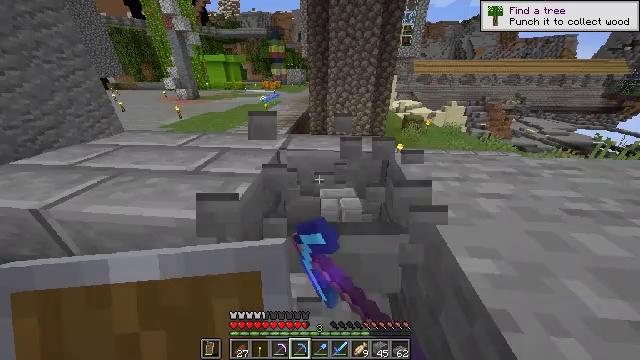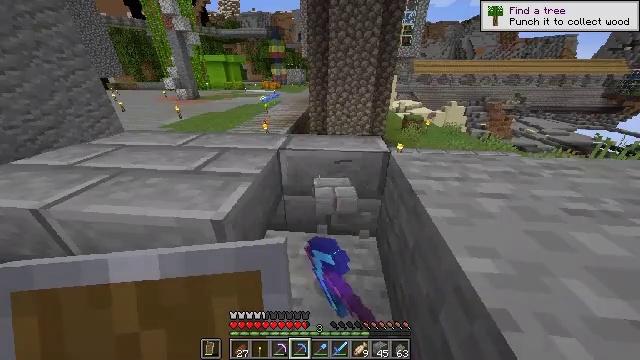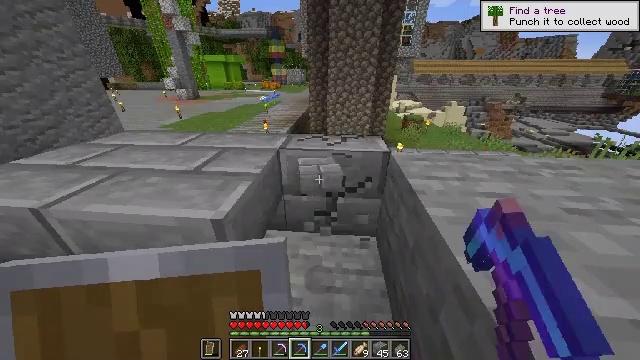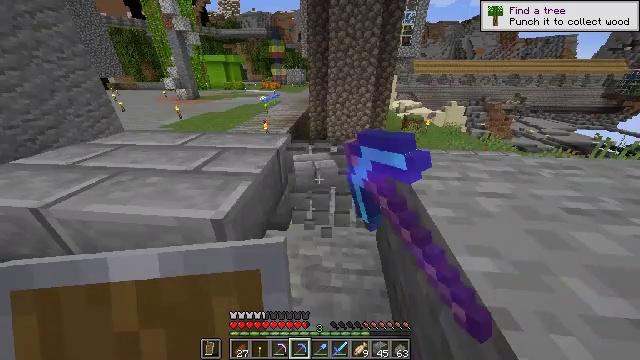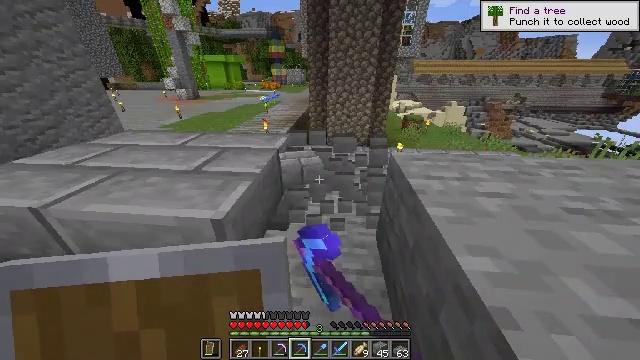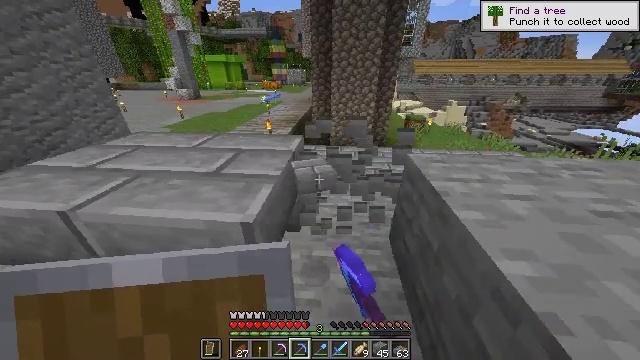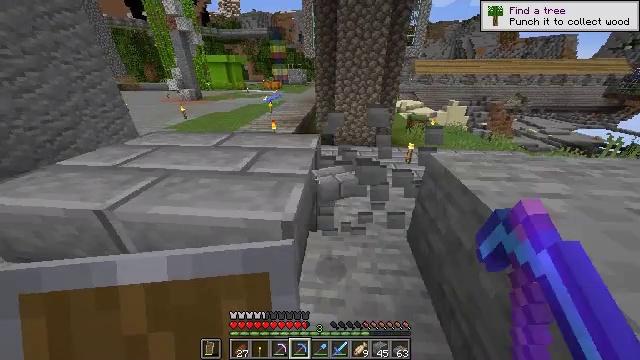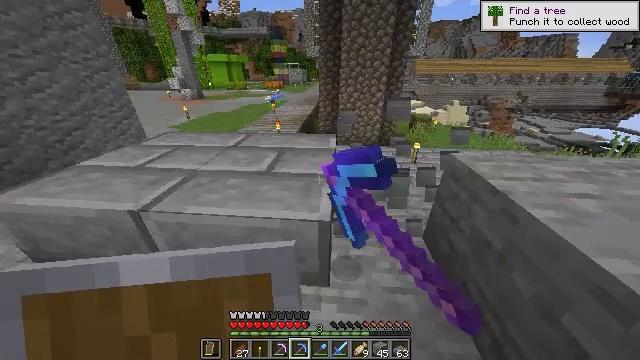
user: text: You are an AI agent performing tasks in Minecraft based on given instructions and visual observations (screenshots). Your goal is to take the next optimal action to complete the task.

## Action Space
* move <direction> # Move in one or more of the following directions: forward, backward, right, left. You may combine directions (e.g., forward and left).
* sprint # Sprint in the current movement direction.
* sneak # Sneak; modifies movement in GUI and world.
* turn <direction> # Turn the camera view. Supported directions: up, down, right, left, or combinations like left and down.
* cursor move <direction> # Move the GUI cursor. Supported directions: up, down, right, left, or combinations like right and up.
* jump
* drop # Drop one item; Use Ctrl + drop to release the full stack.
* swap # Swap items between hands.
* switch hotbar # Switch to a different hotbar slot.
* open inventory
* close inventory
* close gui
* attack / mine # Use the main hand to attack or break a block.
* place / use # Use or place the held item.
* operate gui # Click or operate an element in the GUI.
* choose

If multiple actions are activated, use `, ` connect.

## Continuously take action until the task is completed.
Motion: motion action
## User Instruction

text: Attack the stone brick stairs to gather it.
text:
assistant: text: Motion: attack / mine
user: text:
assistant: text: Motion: attack / mine
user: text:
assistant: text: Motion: attack / mine
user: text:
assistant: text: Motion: attack / mine
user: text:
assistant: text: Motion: move left, attack / mine
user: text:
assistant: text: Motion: move left, attack / mine
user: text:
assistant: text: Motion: move left, attack / mine
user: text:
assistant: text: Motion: attack / mine